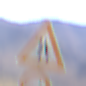
Verkehrszeichen: EinseitigVerengteFahrbahnRechts
Zusatzzeichen unten: VerbotUeberholenEinspurigeFahrzeuge
Umgebung: Outdoor, Nature
Tageszeit: MorningAfternoon
Wetter: Clear
Licht: Natural
Jahreszeit: NotSpecified
Kontrast: HighContrast